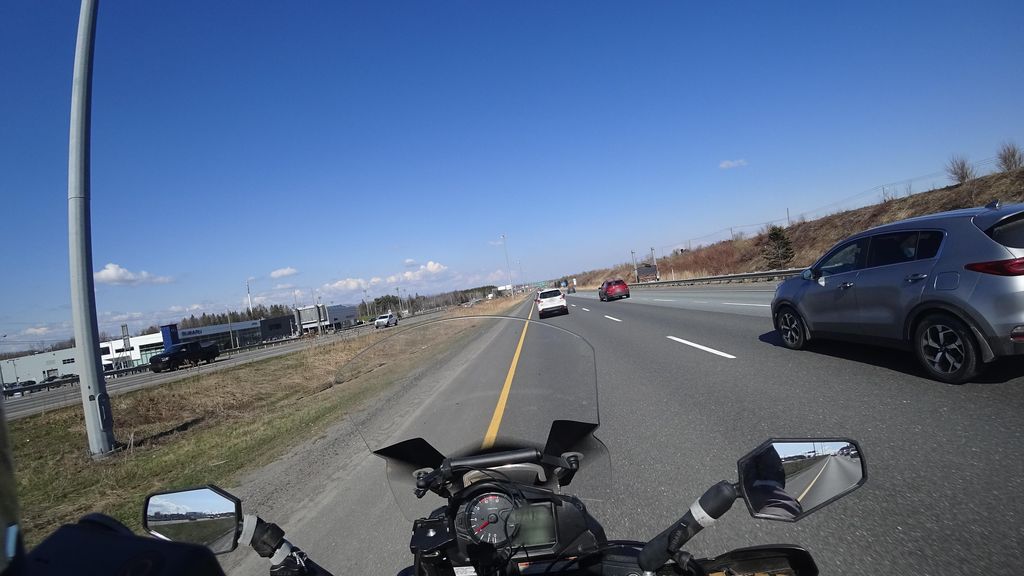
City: quebec_city